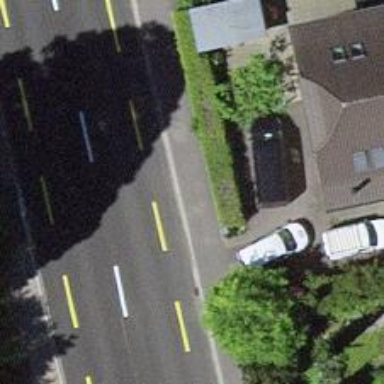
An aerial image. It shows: Sidewalk.